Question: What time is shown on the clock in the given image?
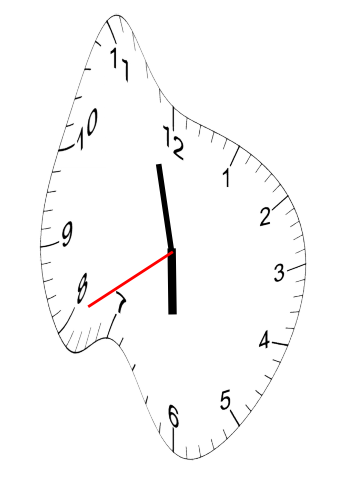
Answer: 05:57:40